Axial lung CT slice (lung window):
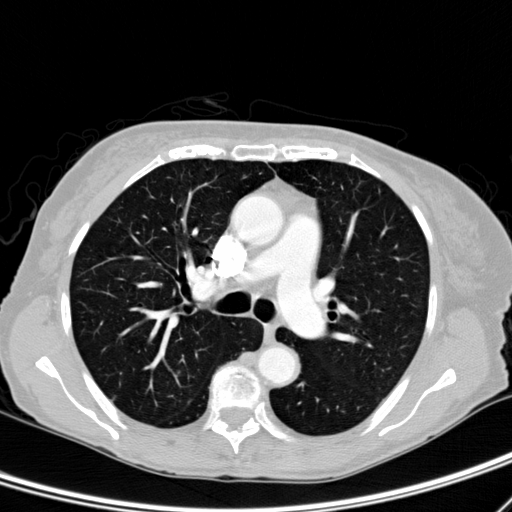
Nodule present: no